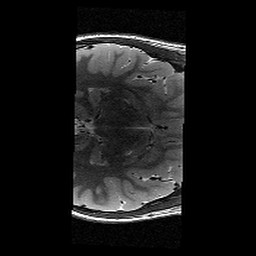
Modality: T2w
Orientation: axial
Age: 13
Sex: male
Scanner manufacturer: siemens
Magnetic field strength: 3 T
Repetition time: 9.23 s
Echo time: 0.067 s